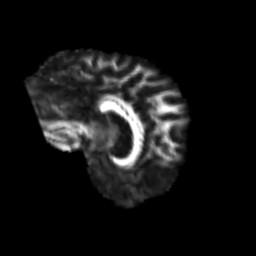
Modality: FA
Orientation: sagittal
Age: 45
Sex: male
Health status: ill
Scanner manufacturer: siemens
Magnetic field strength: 3 T
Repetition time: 8.7 s
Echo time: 0.11 s